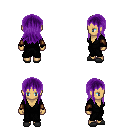
a pixel art fantasy rpg character, female body template, human, tanned skin, gray robe, red pants, purple unkempt hairstyle, cloth bracers, gray slippers, four views (front, back, left, right), 2x2 character sprite sheet, small pixel art, hard edges, no anti-aliasing